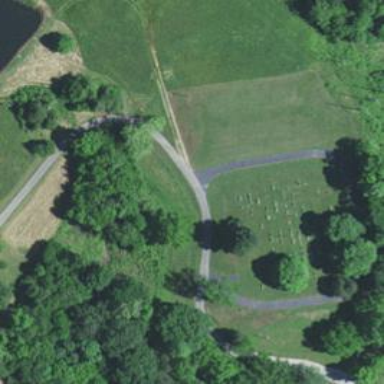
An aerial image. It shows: Cemetery.